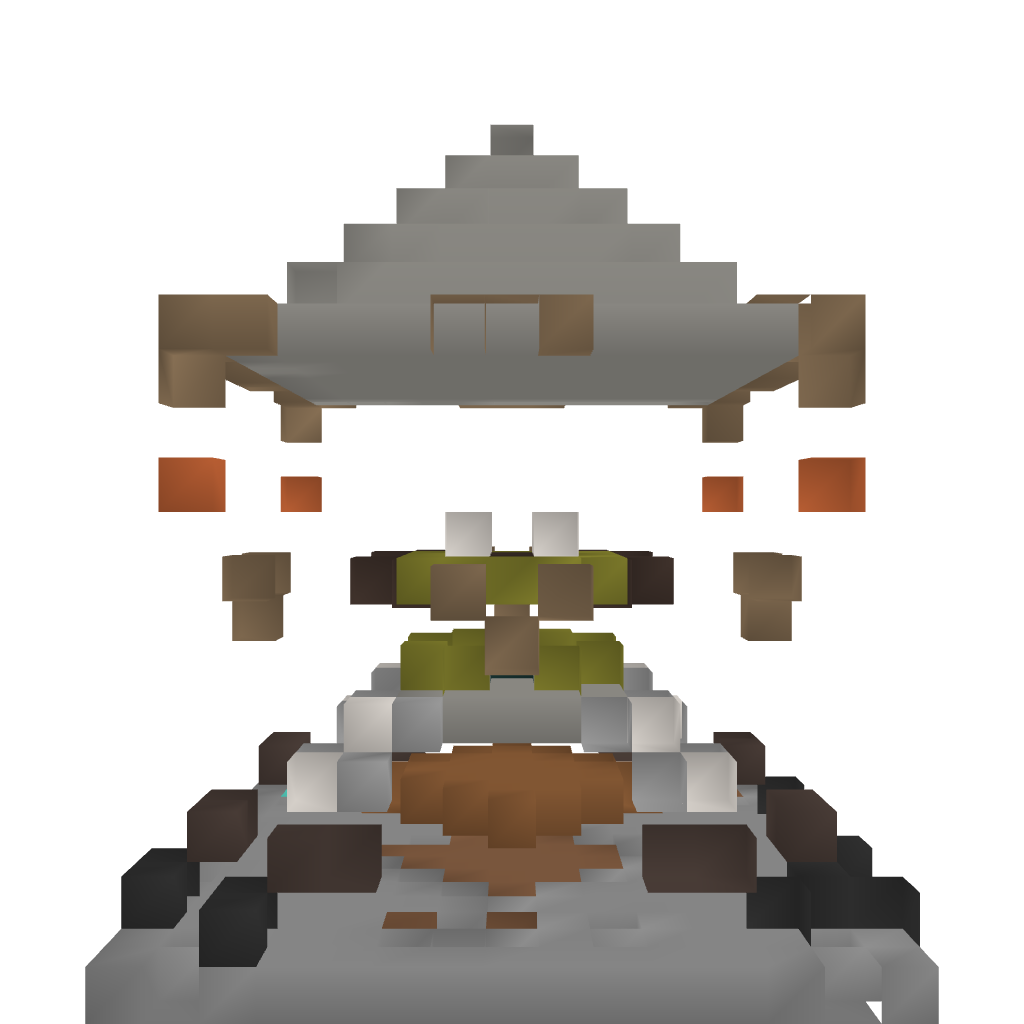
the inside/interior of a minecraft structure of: Enchantment Nexus